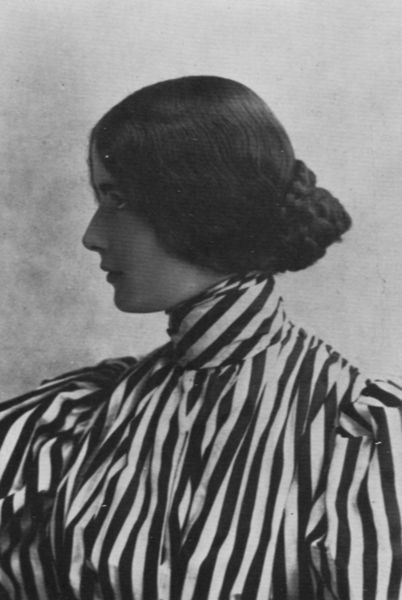
Titel: Cléo de Mérode (1875-1966), Tänzerin und Kurtisane
Künstler: Atelier Nadar
Institution: unbekannt
Schlagwörter: dunkel, schatten, weiß, brust, busen, frau, frisur, grau, haar, hintergrund, kleid, licht, mund, nase, profil, schwarz, stirn, blick, dame, augen, bluse, knoten, kragen, ärmel, bildnis, hals, portrait, porträt, auge, haare, kinn, lippen, mittelscheitel, dutt, wangen, zopf, glanz, gestreift, streifen, rüsche, wange, geschlossen, foto, photographie, flechten, schwarzweiß, stehkragen, braue, photo, portät, geflochten, abgewendet, fotographie, aufnahme, hochgeschlossen, wunderschön, forografie, stehktagen